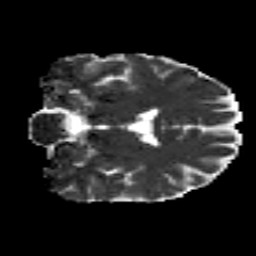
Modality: MD
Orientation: coronal
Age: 25
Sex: male
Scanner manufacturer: siemens
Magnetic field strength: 3 T
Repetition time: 8.8 s
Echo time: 0.085 s